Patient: sex M, age 94
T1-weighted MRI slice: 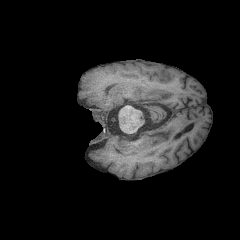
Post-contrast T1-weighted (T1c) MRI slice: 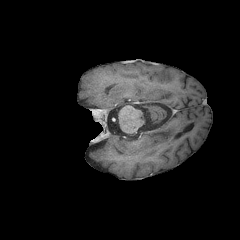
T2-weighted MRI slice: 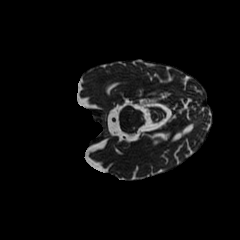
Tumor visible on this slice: no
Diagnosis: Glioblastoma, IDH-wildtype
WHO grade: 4